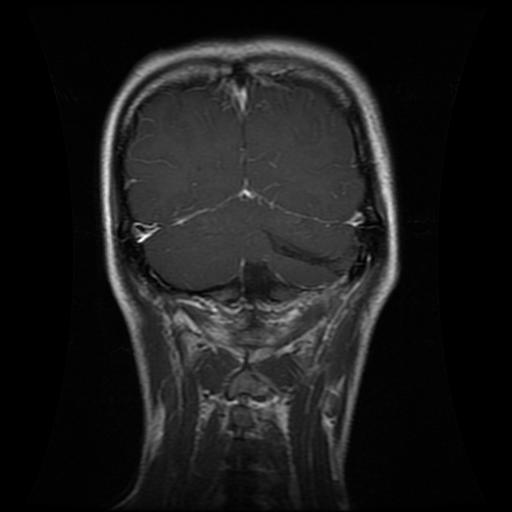
Label: glioma